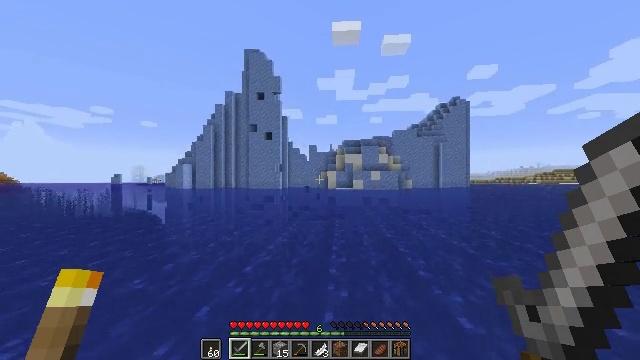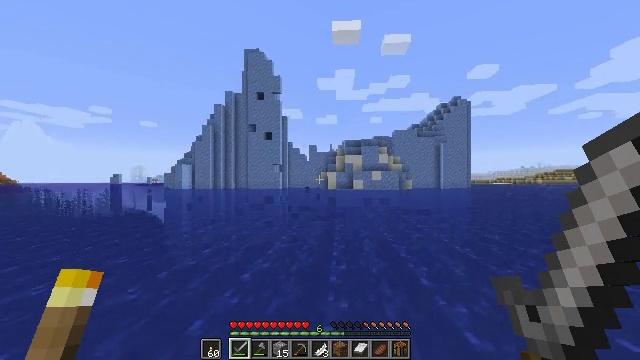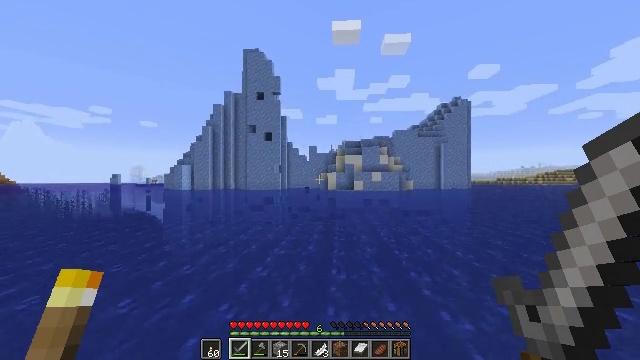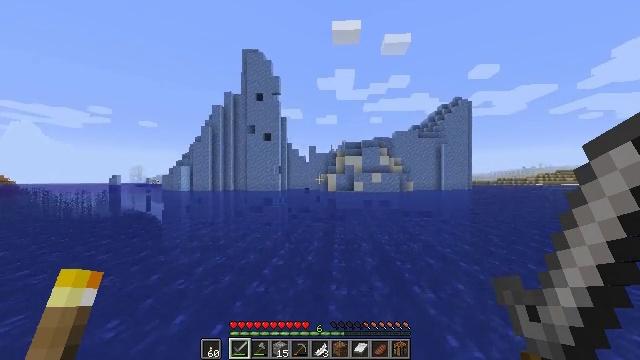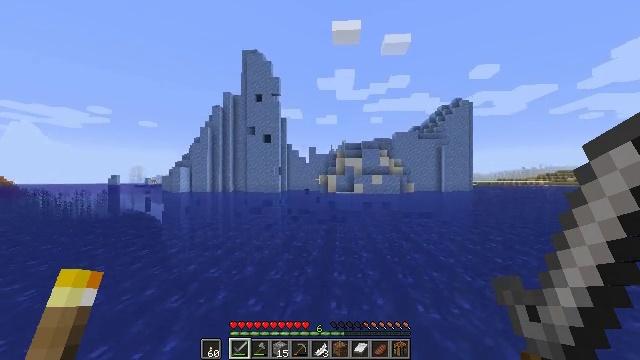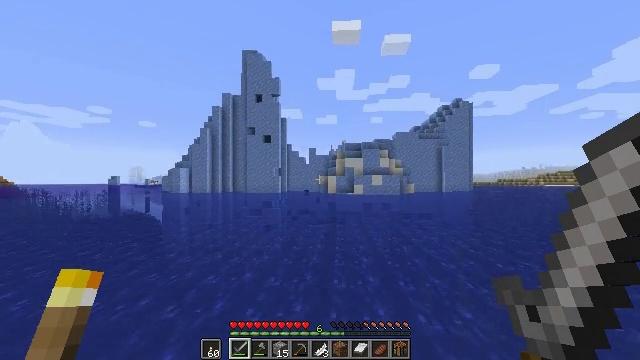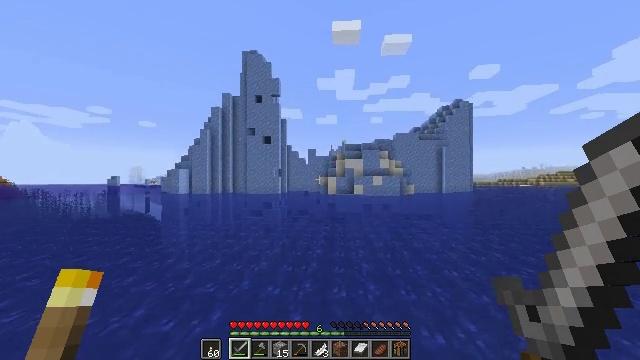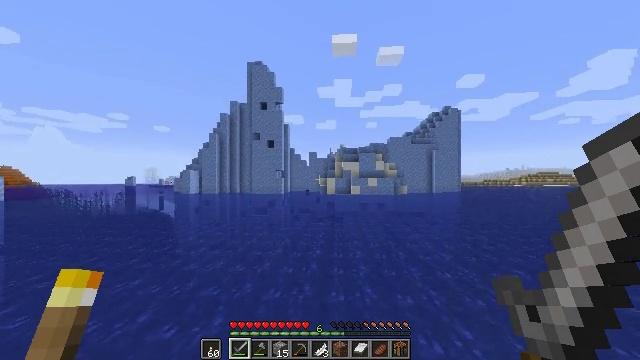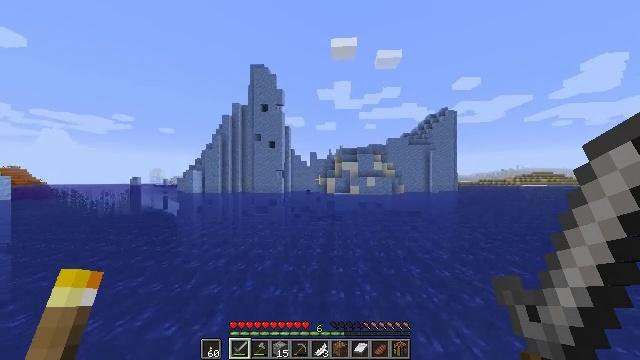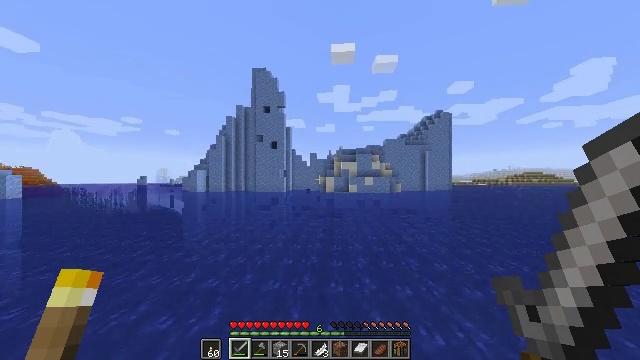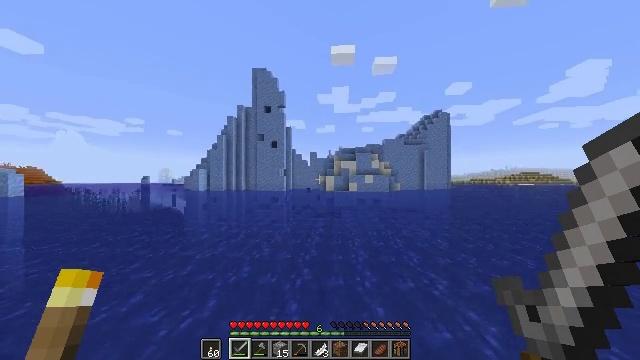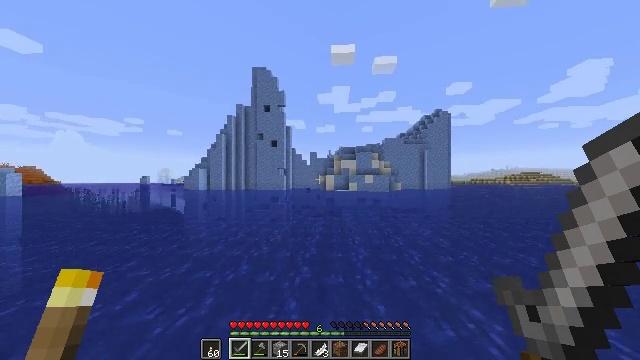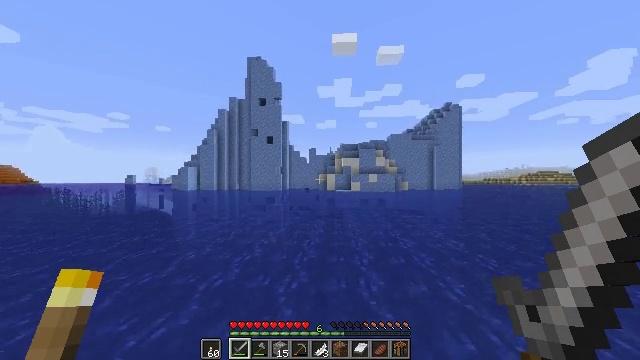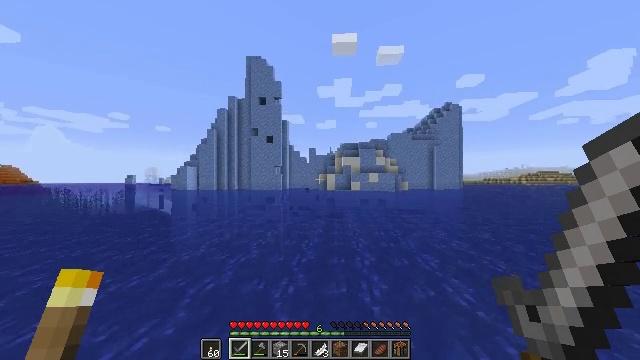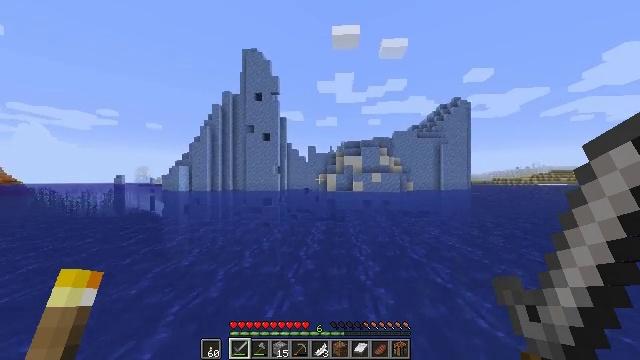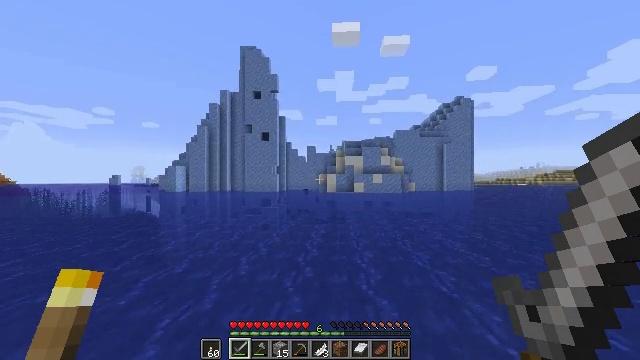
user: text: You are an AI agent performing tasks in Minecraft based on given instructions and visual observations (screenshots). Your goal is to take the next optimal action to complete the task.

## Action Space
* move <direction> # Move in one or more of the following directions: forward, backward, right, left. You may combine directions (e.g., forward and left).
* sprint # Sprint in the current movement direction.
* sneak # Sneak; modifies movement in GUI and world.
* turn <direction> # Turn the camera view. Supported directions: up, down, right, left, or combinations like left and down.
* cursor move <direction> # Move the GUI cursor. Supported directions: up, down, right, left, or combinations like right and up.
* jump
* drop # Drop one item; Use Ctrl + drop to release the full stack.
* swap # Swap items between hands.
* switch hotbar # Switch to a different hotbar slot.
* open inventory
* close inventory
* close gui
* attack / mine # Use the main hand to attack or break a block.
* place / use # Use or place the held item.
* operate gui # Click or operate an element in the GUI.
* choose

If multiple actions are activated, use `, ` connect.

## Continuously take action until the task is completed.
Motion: motion action
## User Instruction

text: Collect packed ice using a pickaxe.
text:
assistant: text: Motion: move forward, sprint, jump
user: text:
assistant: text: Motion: move forward, sprint, jump
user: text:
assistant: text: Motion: move forward, sprint, jump
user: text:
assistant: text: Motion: move forward, sprint, jump
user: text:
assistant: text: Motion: move forward, sprint, jump
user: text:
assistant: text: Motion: move forward, sprint, jump
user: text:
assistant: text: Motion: move forward, sprint, jump
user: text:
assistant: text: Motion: move forward, sprint, jump
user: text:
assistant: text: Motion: move forward, sprint, jump
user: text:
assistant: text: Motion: move forward, sprint, jump
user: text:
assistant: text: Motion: move forward, sprint, jump
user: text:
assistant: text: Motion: move forward, sprint, jump
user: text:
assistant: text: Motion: move forward, sprint, jump
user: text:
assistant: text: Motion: move forward, sprint, jump
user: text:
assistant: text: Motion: move forward, sprint, jump
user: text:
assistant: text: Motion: move forward, sprint, jump
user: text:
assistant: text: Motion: move forward, sprint, jump
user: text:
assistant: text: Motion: move forward, sprint, jump
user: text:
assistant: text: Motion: move forward, sprint, jump
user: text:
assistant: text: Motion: move forward, sprint, jump
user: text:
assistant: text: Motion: move forward, sprint, jump
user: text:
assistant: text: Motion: move forward, sprint, jump
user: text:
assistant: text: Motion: move forward, sprint, jump
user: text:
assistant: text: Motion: move forward, sprint, jump
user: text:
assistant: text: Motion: move forward, sprint, jump
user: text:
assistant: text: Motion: move forward, sprint, jump
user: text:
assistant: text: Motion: move forward, sprint, jump
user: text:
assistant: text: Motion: move forward, sprint, jump
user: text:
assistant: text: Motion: move forward, sprint, jump
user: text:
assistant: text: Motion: move forward, sprint, jump